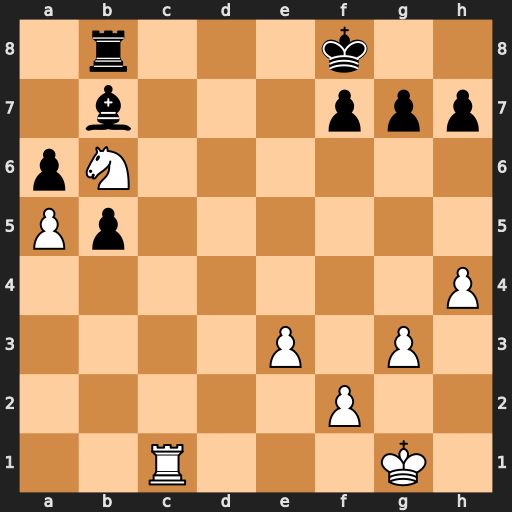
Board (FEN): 1r3k2/1b3ppp/pN6/Pp6/7P/4P1P1/5P2/2R3K1
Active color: w
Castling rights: -
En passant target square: -
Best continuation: Nd7+ Ke7 Nxb8